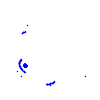
Particle: kaon